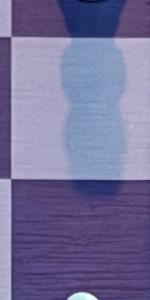
Label: Empty